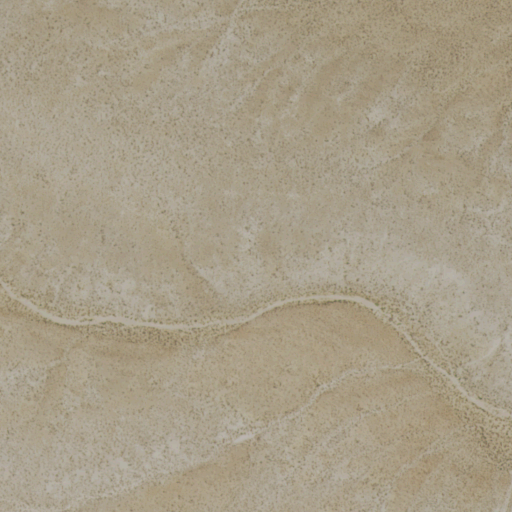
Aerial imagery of depression(s) in Nevada named Fourmile Basin containing only shrub